Aerial crown-view tile of a tropical tree (Barro Colorado Island, Panama), acquired 20240716:
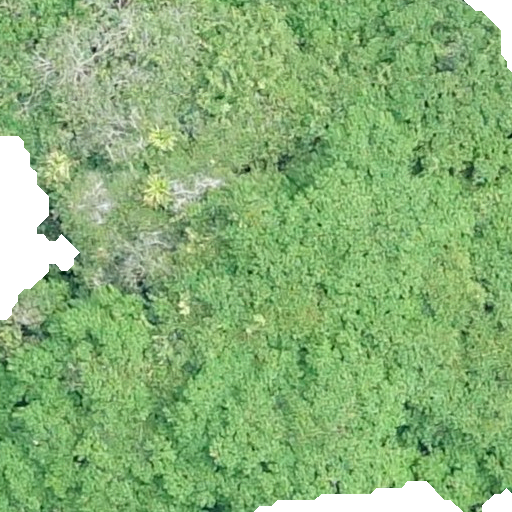
Species: Tachigali panamensis
GBIF accepted scientific name: Tachigali panamensis
Crown area: 510.442 m²